Question: I need for my app to login using TouchId, but I don't want the user to select or fallback into Password option. In other words I'd like to hide the 'Enter Password' label in the figure below. Thanks.

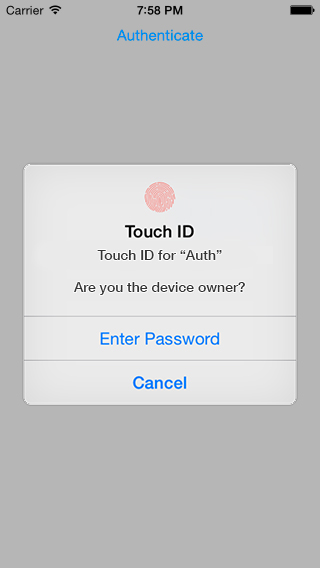
Answer: The answer is "".You can hide the "Enter password"...
Try the following code snippet,
'''
var LocalAuthentication = LAContext()
LocalAuthentication.localizedFallbackTitle = "" // Add this line
if LocalAuthentication.canEvaluatePolicy(LAPolicy.DeviceOwnerAuthenticationWithBiometrics, error: &errorMsg){
'''
Add this line before checking for the policy....
> LocalAuthentication.localizedFallbackTitle = ""
Hope this might help you..